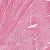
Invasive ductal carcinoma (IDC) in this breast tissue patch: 0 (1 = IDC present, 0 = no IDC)